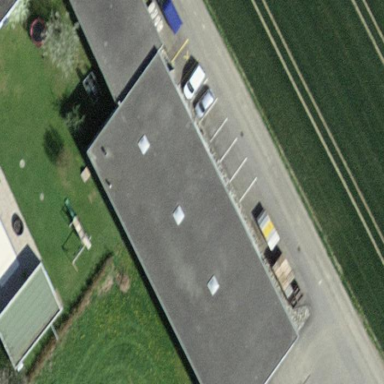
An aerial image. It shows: Warehouse.